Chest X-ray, AP view. Patient: 58 years old, sex F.
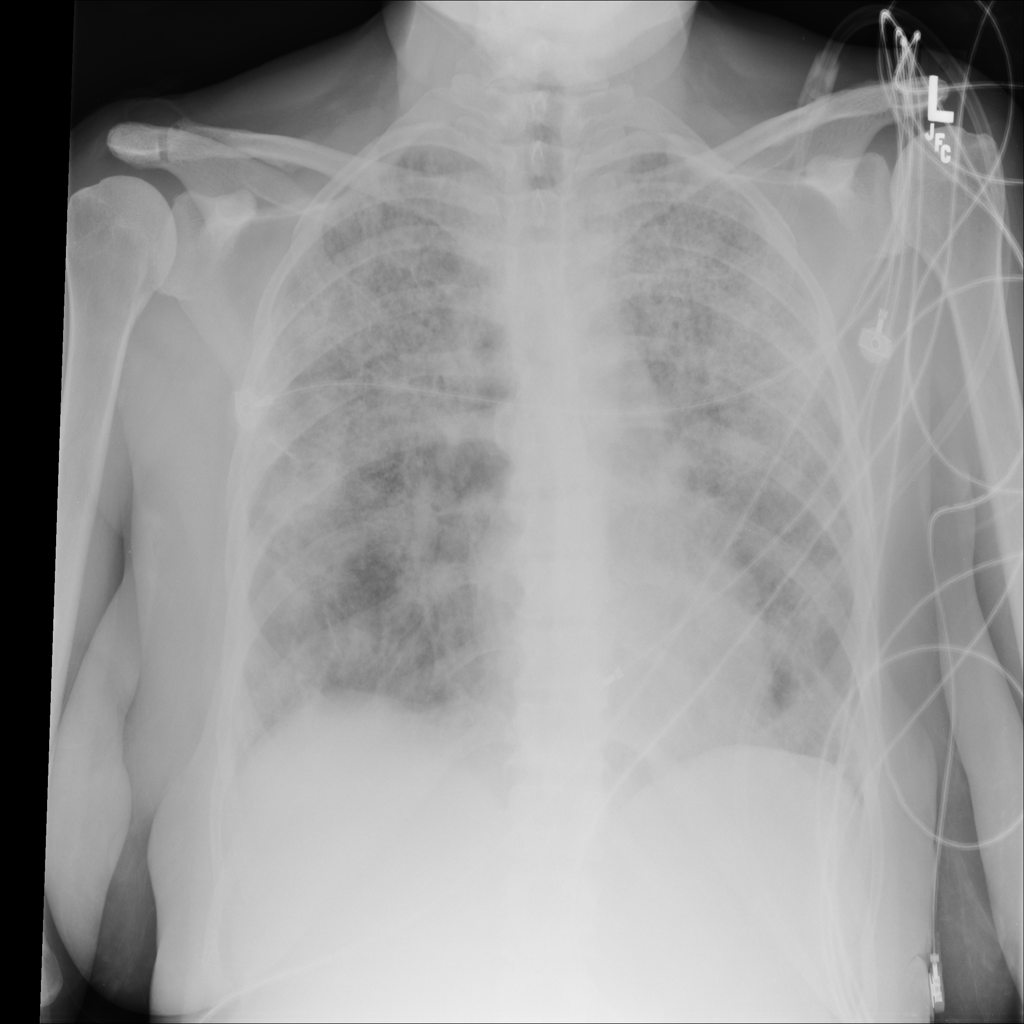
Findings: Infiltration